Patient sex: M
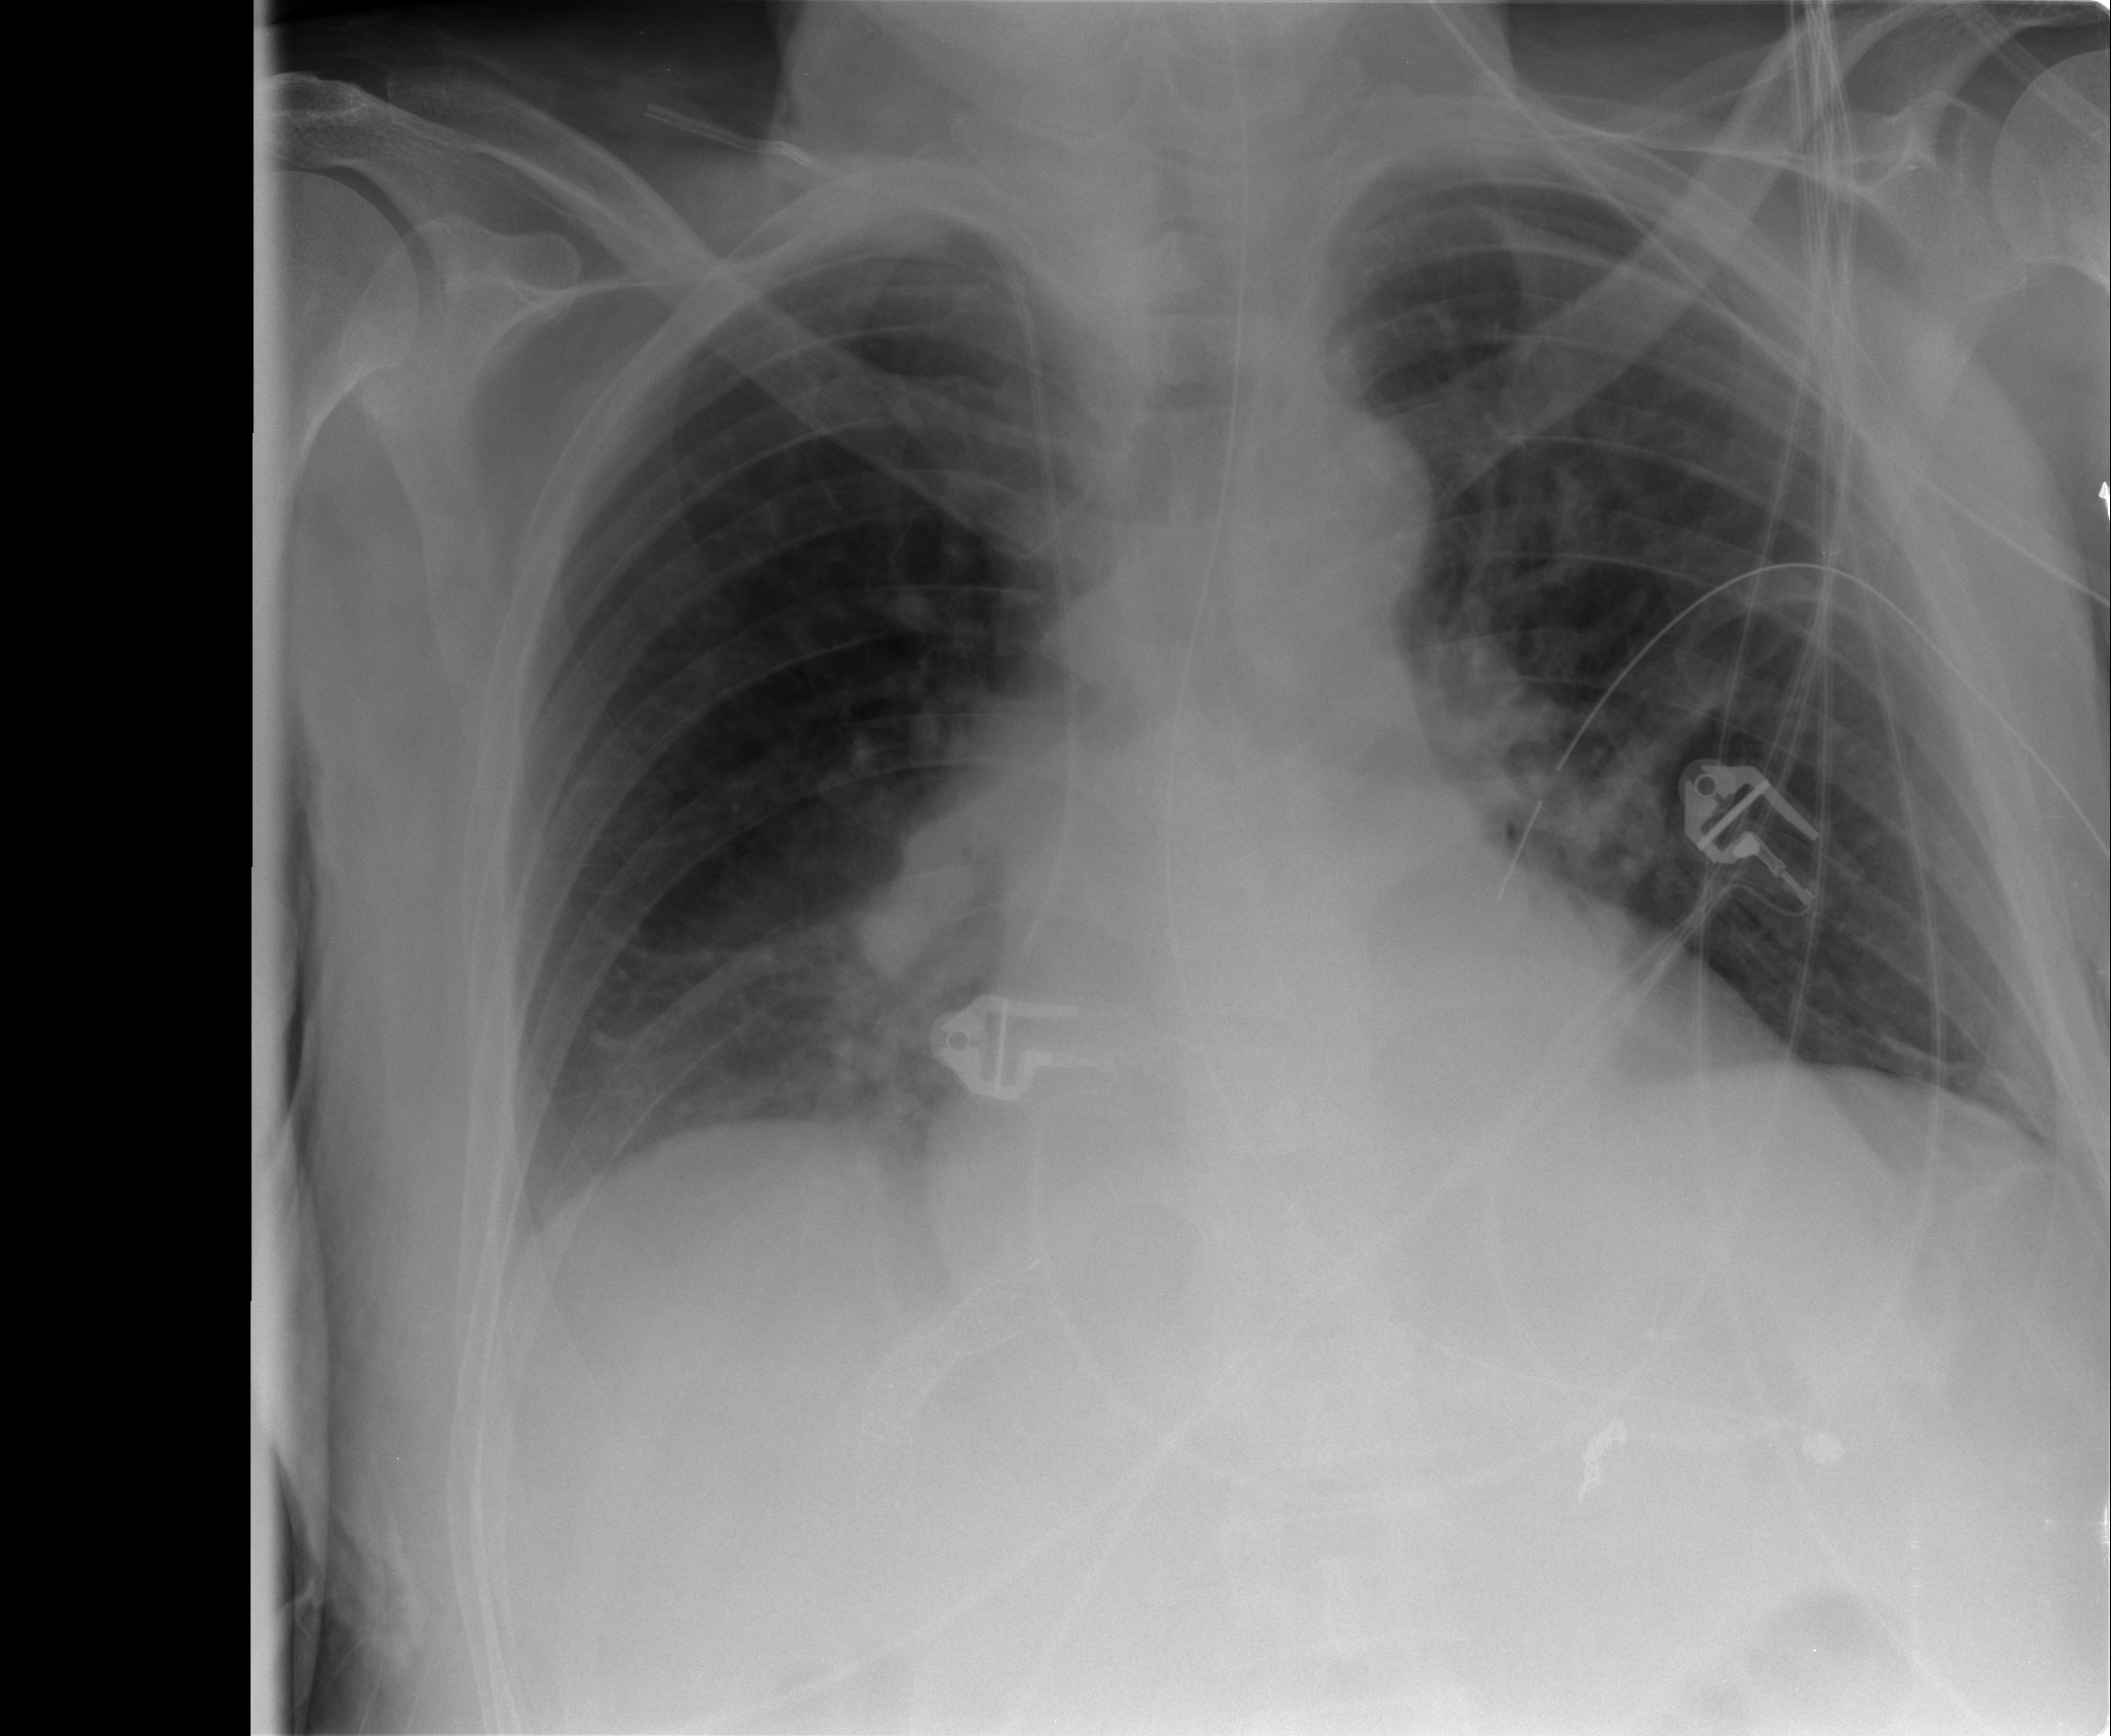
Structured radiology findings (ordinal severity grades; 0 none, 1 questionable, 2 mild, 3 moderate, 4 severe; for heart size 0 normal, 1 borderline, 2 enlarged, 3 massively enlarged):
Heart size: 1
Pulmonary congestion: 2
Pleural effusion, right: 0
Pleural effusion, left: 0
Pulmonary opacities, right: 0
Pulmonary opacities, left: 0
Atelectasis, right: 2
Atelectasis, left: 2